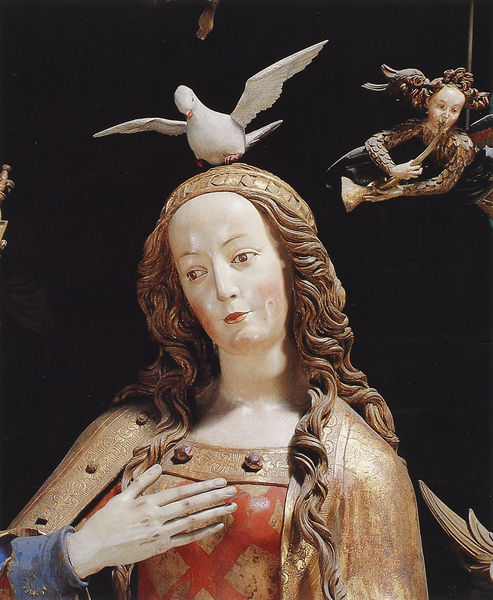
Titel: Englischer Gruß
Künstler: Veit Stoß
Standort: Nürnberg, St. Lorenz (EU - D - B)
Schlagwörter: flügel, hand, kopf, vogel, frau, haar, holz, kleid, rot, augen, taube, horn, figur, gold, haare, locken, fliegen, engel, skulptur, statue, möwe, bildhauerei, plastik, jungfrau, schnitzerei, stoß, herz, heilige, gefasst, posaune, maria, madonna, erzengel, fassung, christentum, ikone, verkündigung, taub, nürnberg, geist, trompete, heiliger geist, gabriel, offenes haar, muttergottes, friedenstaube, bohrung, empfängnis, stirnreif, bläser, veit stoß, veit, englischer gruß, heilige geist, hl. geist, st. lorenz, weiße taube, geist gottes, taube auf dem kopf, etaube